Lunar surface albedo tile
Center latitude: 15.979
Center longitude: -23.632
Resolution (meters per pixel, mean): 175.83
Tile area (km^2): 32183.77
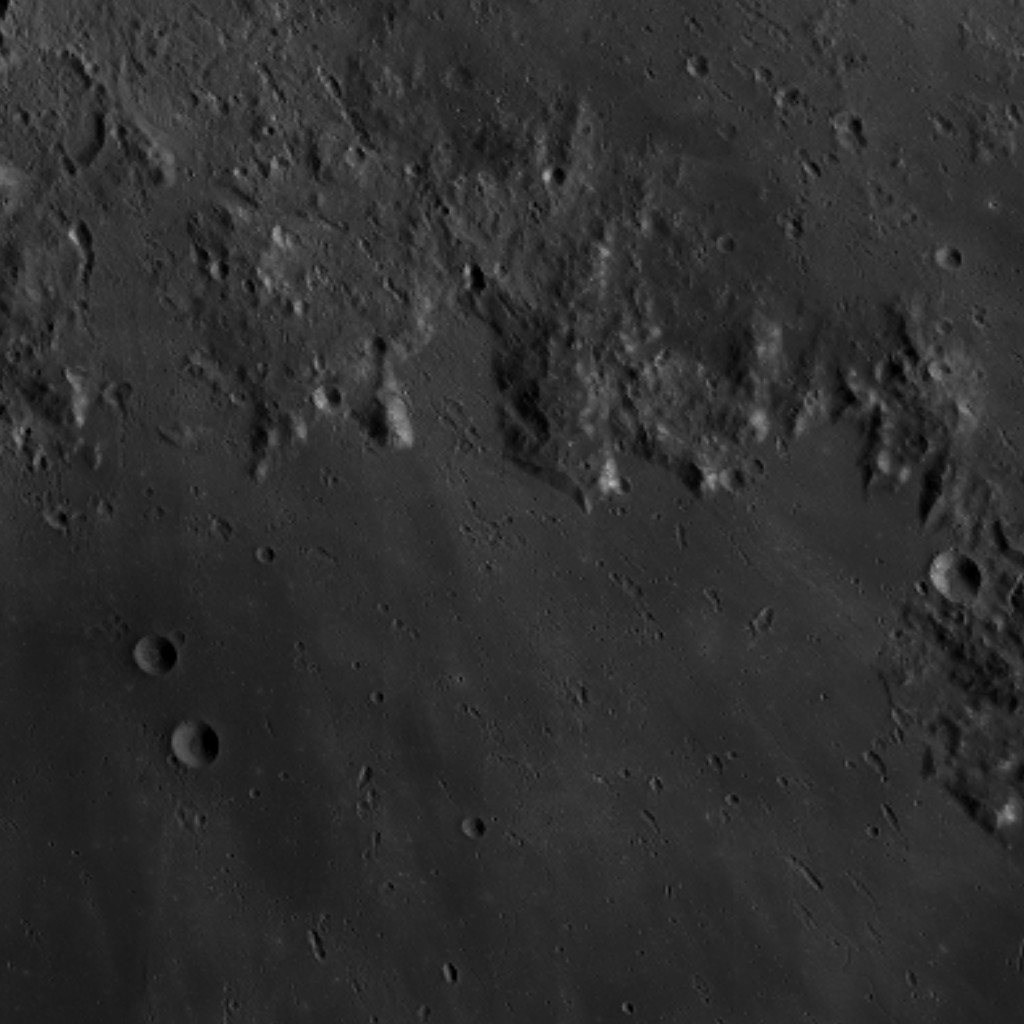